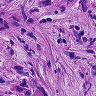
Metastatic tissue present: yes